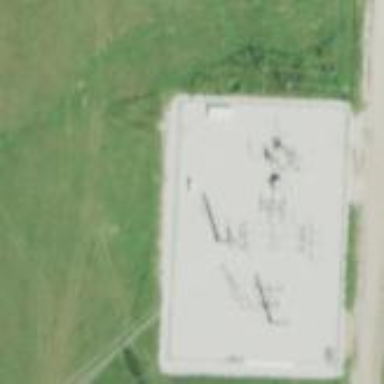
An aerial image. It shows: There is distribution substation enclosed by fence.